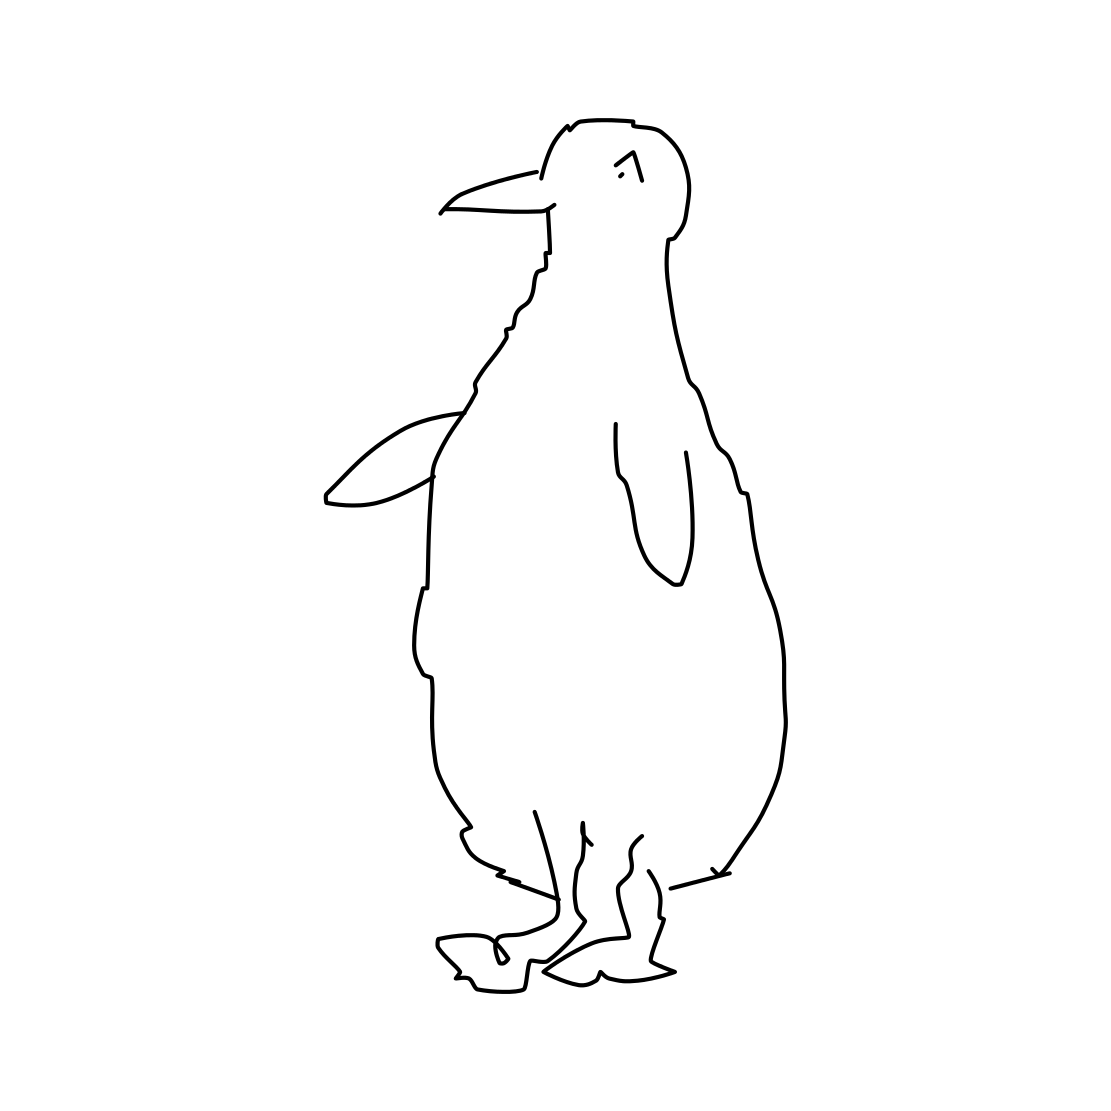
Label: penguin